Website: apple
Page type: account-selection
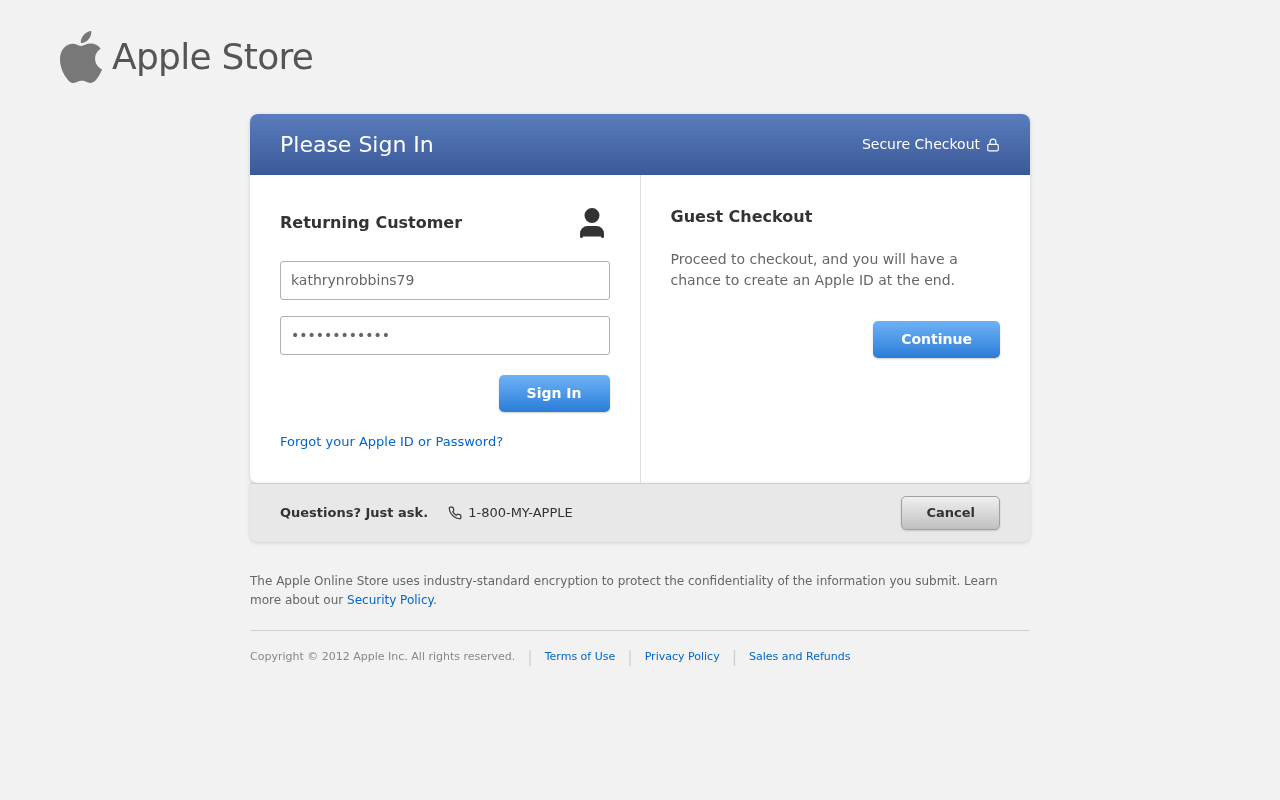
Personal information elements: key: PII_LOGIN_USERNAME
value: kathrynrobbins79